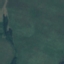
Label: Pasture